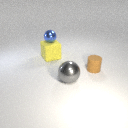
large gray metal sphere to the right of large yellow rubber cube